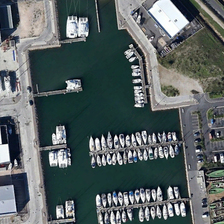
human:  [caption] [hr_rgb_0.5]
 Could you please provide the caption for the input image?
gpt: the port covers a very wide area .

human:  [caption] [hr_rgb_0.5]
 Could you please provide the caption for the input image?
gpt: many white ships are parked in the harbor .

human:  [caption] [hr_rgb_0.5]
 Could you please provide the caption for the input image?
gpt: the port covers a very wide area .

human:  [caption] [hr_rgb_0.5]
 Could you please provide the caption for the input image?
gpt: many white ships are parked in the harbor .

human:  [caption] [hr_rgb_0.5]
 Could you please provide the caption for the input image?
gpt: many white ships are parked in the harbor .